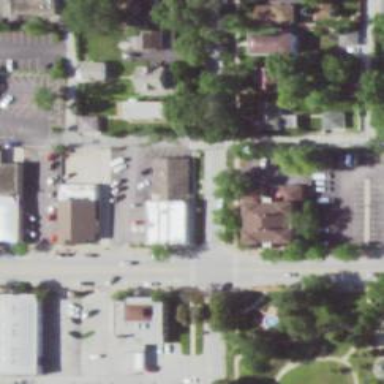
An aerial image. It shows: Alleyway designated as service road.